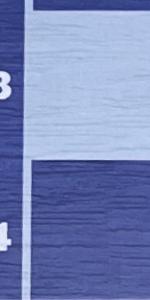
Label: Empty